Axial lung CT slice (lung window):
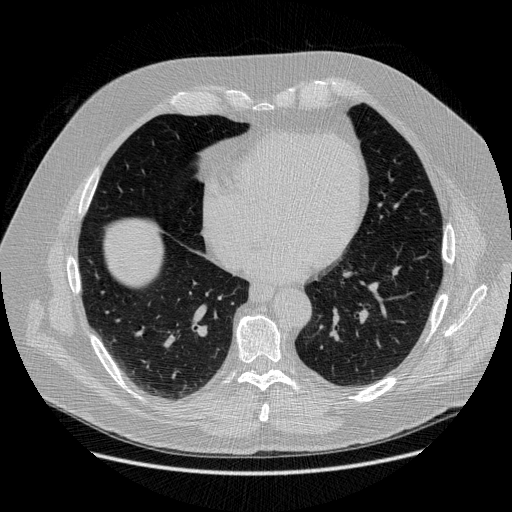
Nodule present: no